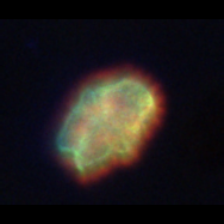
Taxon: Akashiwo
Group: Dinoflagellates